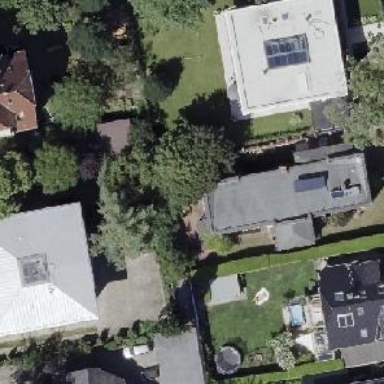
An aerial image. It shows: Detached building with flat roof.